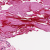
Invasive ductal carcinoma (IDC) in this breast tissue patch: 0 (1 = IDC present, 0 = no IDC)